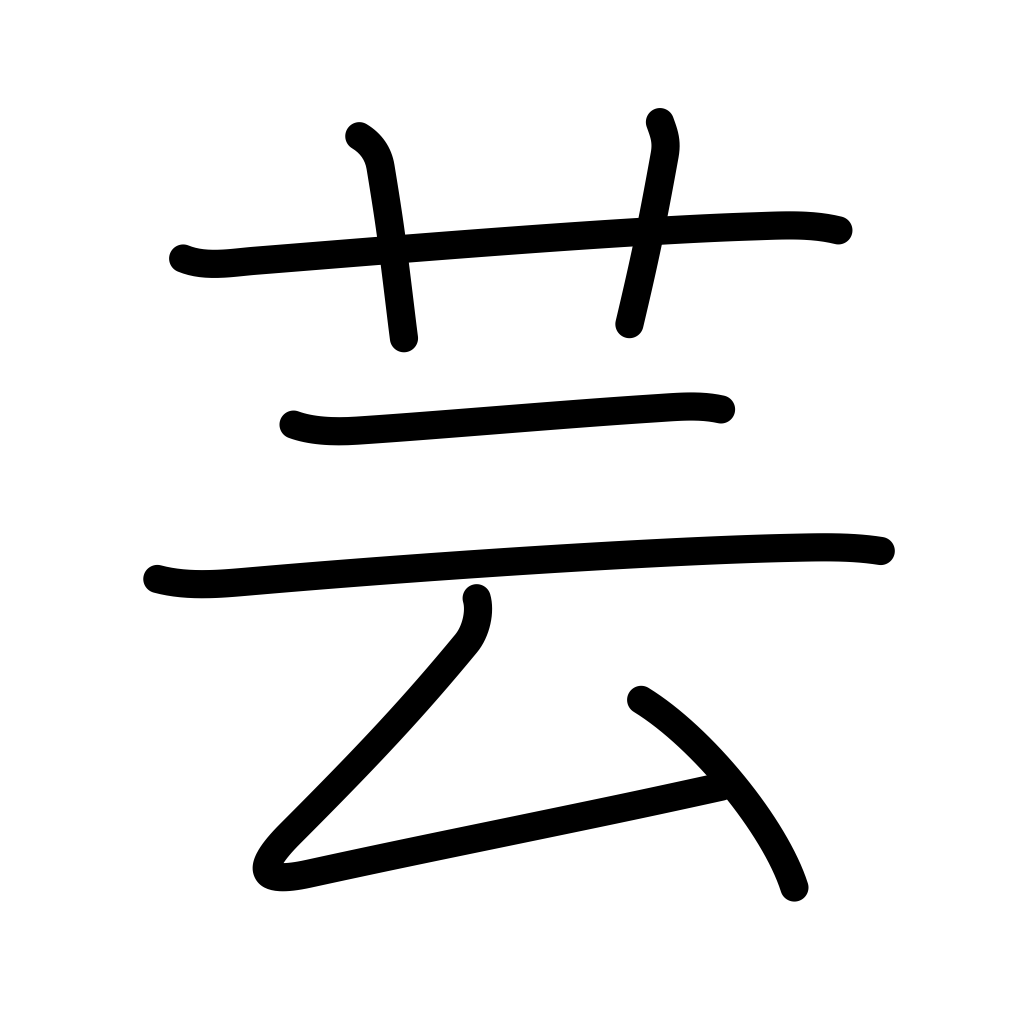
Meaning: technique, art, craft, performance, acting, trick, stunt